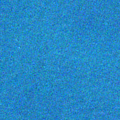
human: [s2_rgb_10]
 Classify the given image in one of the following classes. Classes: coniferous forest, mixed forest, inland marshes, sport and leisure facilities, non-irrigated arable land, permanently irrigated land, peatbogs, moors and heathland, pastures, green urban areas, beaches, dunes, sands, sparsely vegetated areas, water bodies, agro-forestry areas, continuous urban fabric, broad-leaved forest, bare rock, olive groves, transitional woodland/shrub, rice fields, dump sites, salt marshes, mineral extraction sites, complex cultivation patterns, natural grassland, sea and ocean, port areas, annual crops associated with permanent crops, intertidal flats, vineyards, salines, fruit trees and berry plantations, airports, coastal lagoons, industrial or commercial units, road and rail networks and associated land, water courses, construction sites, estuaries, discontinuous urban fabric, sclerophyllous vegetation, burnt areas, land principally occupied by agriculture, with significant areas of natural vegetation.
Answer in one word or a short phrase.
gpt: sea and ocean